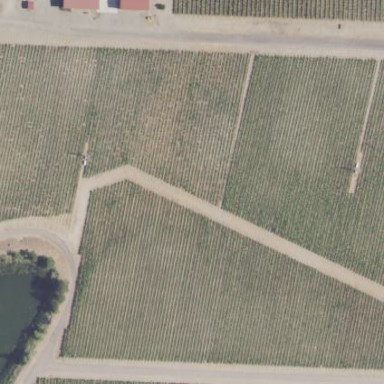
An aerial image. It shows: Vineyard growing grapes.